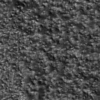
Label: not_dusty